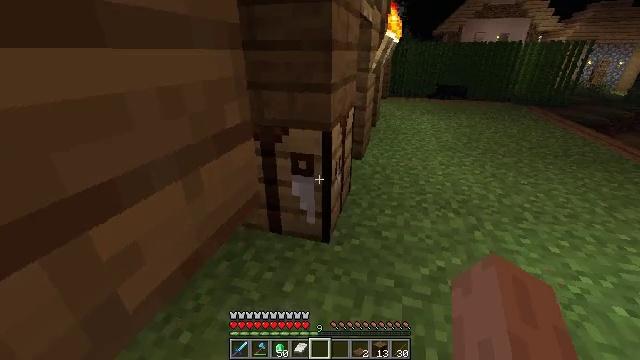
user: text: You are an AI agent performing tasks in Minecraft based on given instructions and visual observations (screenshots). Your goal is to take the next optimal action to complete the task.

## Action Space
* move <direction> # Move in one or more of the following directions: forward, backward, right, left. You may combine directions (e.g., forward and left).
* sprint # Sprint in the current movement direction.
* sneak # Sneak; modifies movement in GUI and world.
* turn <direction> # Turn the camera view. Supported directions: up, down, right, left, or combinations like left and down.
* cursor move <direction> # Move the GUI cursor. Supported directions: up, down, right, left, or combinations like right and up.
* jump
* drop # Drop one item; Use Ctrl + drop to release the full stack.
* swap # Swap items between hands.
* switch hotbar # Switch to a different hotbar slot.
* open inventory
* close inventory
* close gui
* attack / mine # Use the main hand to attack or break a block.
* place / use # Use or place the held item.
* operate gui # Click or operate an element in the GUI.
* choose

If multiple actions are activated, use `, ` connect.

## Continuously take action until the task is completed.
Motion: motion action
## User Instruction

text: Craft a spruce trapdoor using spruce planks in the crafting table.
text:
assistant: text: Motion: open inventory